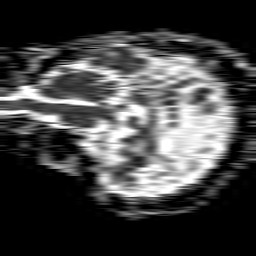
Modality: ADC
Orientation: sagittal
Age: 58
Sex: female
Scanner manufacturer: philips
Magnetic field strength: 1.5 T
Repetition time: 4.6 s
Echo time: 0.09059 s